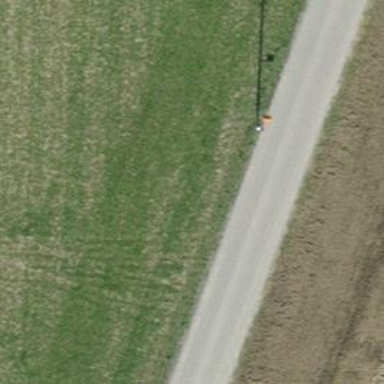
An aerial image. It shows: Pipeline marker.